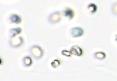
Label: Phaeocystis